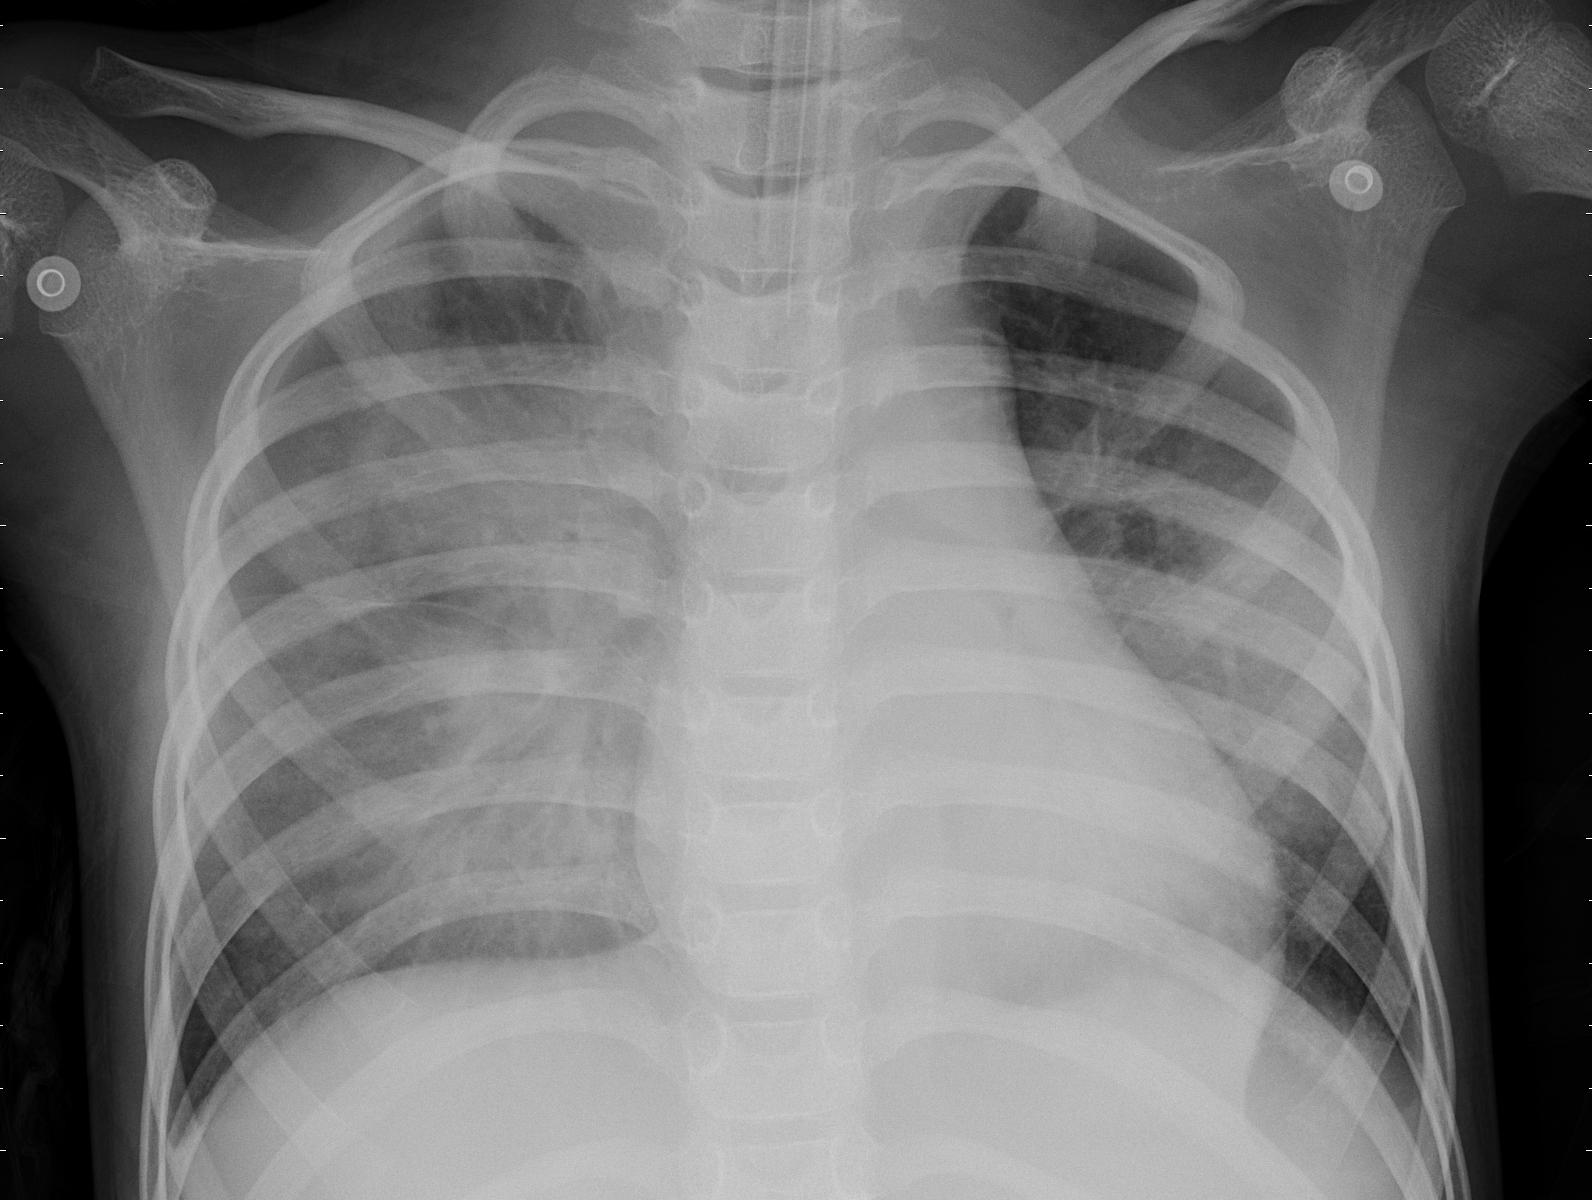
Diagnosis: PNEUMONIA